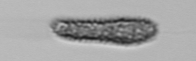
Label: Pseudochattonella_farcimen